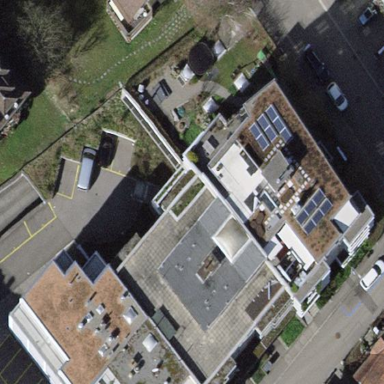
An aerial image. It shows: Building with flat roof oriented across its structure.